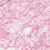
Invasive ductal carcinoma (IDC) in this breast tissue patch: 0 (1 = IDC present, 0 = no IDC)